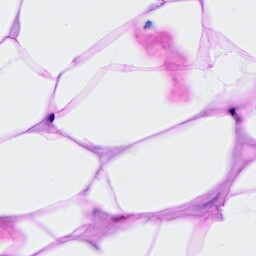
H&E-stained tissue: Breast